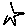
Label: star